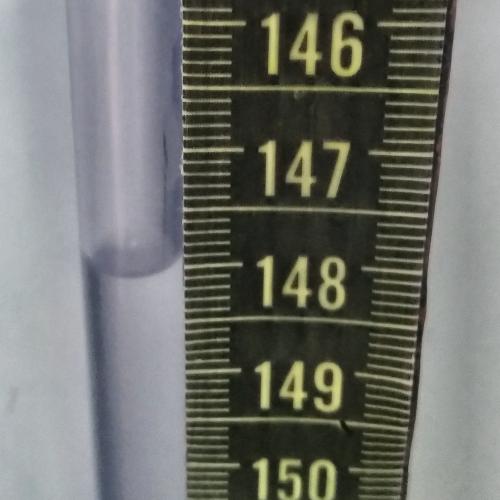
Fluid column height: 148.0 cm